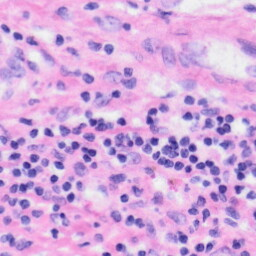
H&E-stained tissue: Liver